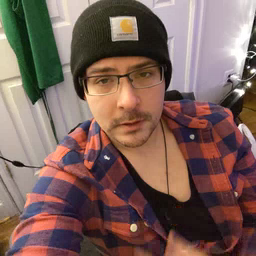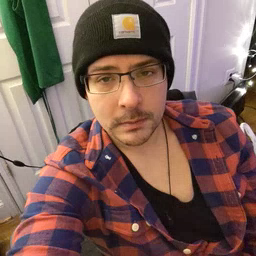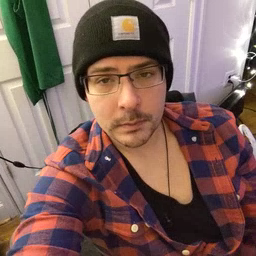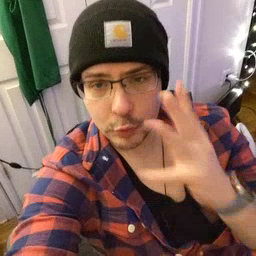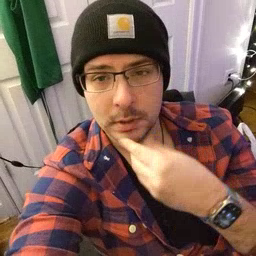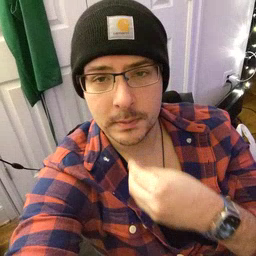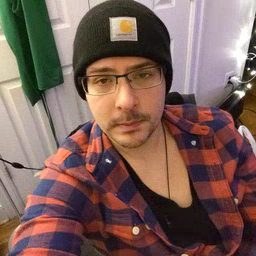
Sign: pretty